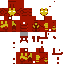
A male robot skin with dark skin, wearing brown helmet dressed in a red armor chest and red pants, featuring a closed mouth.